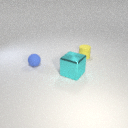
small yellow rubber cylinder to the right of small blue rubber sphere